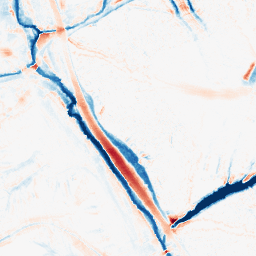
Category: morphological
Decomposition family: morphological
Decomposition parameters: operation: average
size: 10
Upsampling method: quadratic
Upsampling parameters: scale: 8
Upsampling scale: 8